Question: I have the following RegularExpressionValidator on one of my pages:
'''
<asp:RegularExpressionValidator ID="RegularExpressionValidator2" runat="server"
ControlToValidate="InKindTextBox"
ErrorMessage="The value entered for 'Cash' must be in a number format. Examples: 500.00, 500, $500, $50,000 or $500.00"
ValidationExpression="(?n:(^\$?(?!0,?\d)\d{1,3}(?=(?<1>,)|(?<1>))(\k<1>\d{3})*(\.\d\d)?)$)" >
'''
But when it tries to validate it throws the error below from one of my dynamic JS pages.

When I run this regex through <URL> it works fine. Am i doing something wrong here?
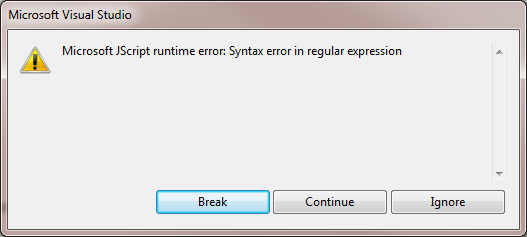
Answer: JavaScript uses a different regexp syntax than .NET. See, for example, <URL>.
Quote from MSDN's <URL>:
> The regular-expression validation
implementation is slightly different
on the client than on the server. On
the client, JScript regular-expression
syntax is used. On the server,
System.Text.RegularExpressions.Regex
syntax is used. Since JScript regular
expression syntax is a subset of
System.Text.RegularExpressions.Regex
syntax, it is recommended that JScript
regular-expression syntax be used in
order to yield the same results on
both the client and the server.
A thorough comparison of regular expression flavors across many languages including .NET and JavaScript can be found <URL>.
Below is a regex that should validate currency input using jScript compliant regex:
'''
<asp:RegularExpressionValidator ID="RegularExpressionValidator1" runat="server"
ControlToValidate="CashTextBox" ValidationGroup="vld_Insert"
ErrorMessage="The value entered for 'Cash' must be in a number format. Examples: 5000, 5000.00, 5,000 or $5,000.00"
ValidationExpression="^\s*\$?\s*(?!\d{4,},)(\d|\d{1,3},(?=\d{3})(?!\d{4}))*(\.\d{1,2})?\s*$">
'''